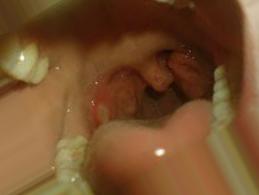
Condition: Mouth Ulcer